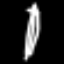
Label: pencil